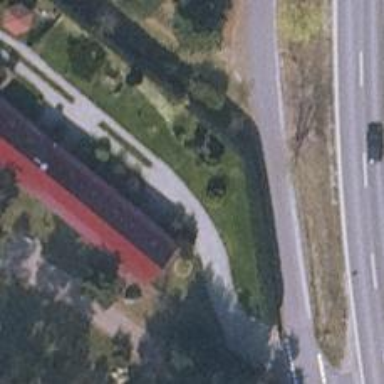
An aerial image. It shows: Driveway.